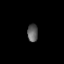
Tissue: prostate
Cell type: T cells
Senescence score: 0.3603
Nuclear area (px): 185
Mean DAPI intensity: 93.216